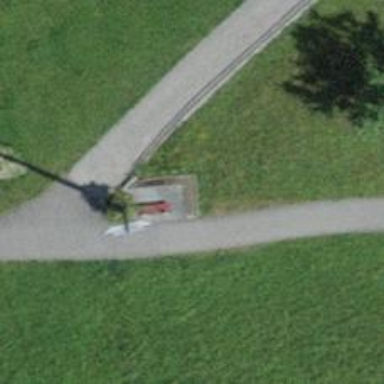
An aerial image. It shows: Red bench.